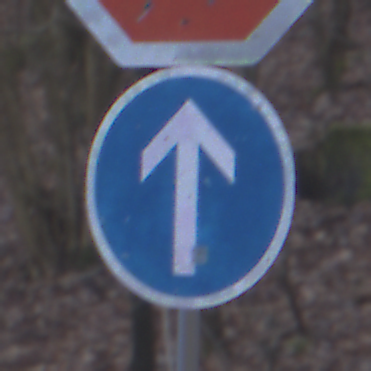
Verkehrszeichen: VorgeschriebeneFahrtrichtungGeradeaus
Zusatzzeichen oben: Stop
Umgebung: Outdoor, Nature
Tageszeit: MorningAfternoon
Wetter: Overcast
Licht: Natural
Jahreszeit: Winter
Kontrast: LowContrast